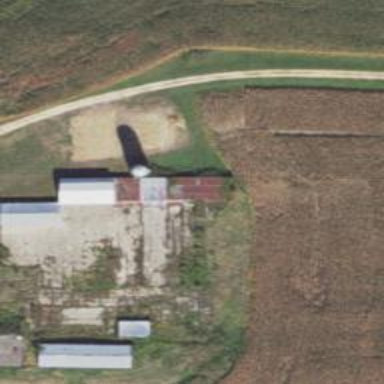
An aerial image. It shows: Silo.